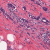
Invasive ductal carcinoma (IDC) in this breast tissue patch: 0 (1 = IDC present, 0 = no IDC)